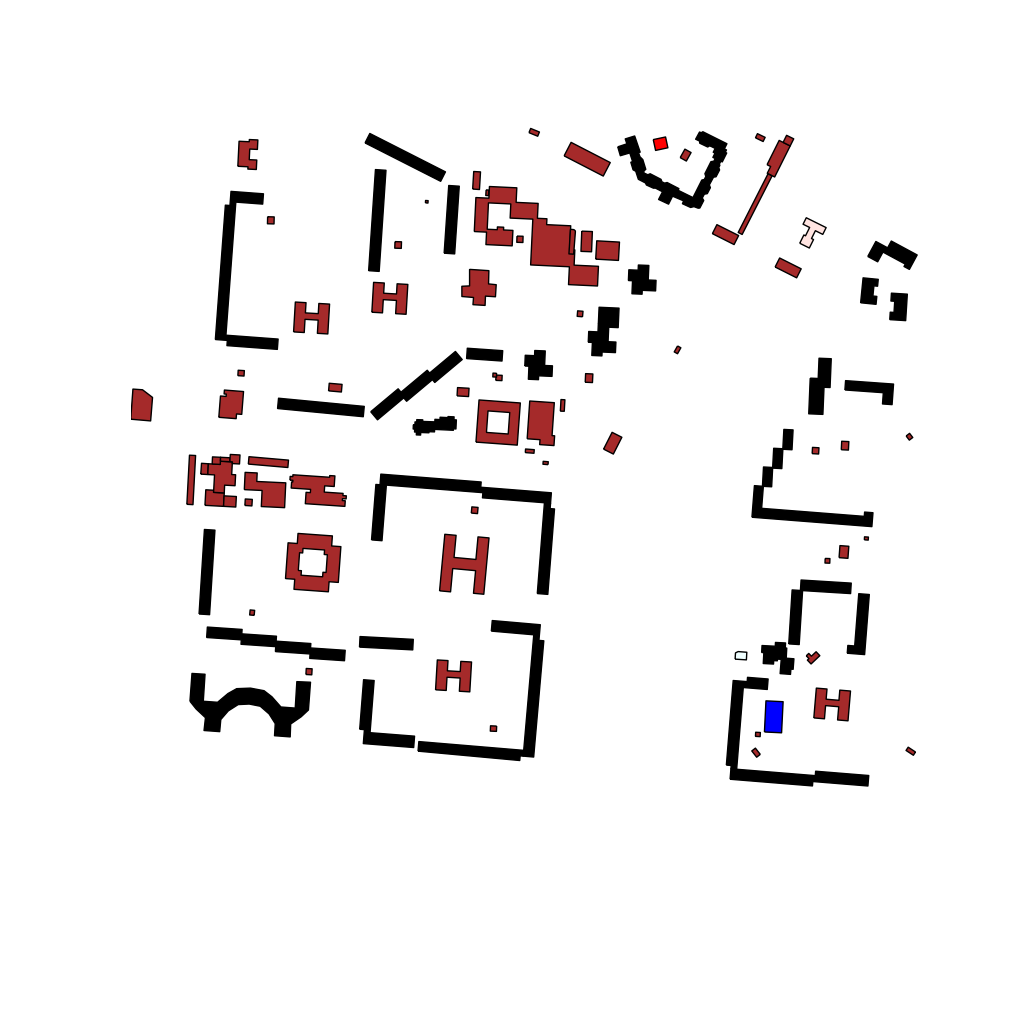
Tags: overhead vector_map, business, recreation, residential, modern, soviet, high_rise, individual_rise, low_rise, medium_rise, density_1, Building, Facility, Gas, Grocery, Playground, Sportpl, 1.0 km²